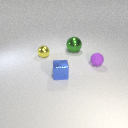
small blue metal cube in front of small purple rubber sphere